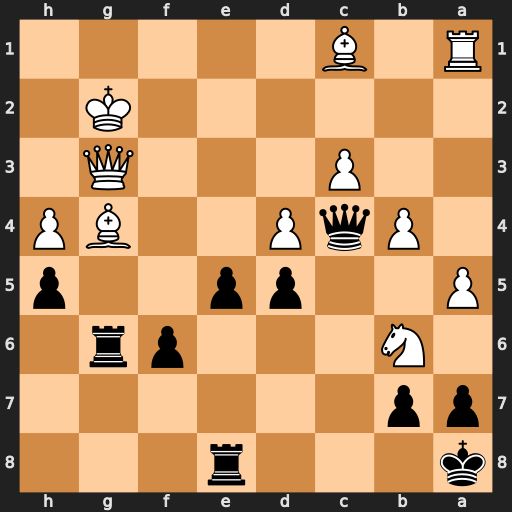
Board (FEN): k3r3/pp6/1N3pr1/P2pp2p/1PqP2BP/2P3Q1/6K1/R1B5
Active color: b
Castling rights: -
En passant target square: -
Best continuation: axb6 Bg5 hxg4 axb6+ Kb8